Question: I can already rotate point sprite on 0, 90, 180, 270 degrees
Fragment shader
'''
precision lowp float;
uniform sampler2D us_tex;
uniform mat3 um_tex;
void main ()
{
vec2 tex_coords = (um_tex * vec3(gl_PointCoord, 1.0)).xy;
gl_FragColor = texture2D(us_tex, tex_coords);
}
'''
2*2 Matrix operations (i know about GLM - it's great, academic purpose to handle matrix on your own)
'''
typedef GLfloat m3[9]//3*3 matrix
#define DEG_TO_RAD(x) (x * M_PI/180.0f)
void ident_m3(m3 res)
{
memset(res, 0, sizeof(m3));
res[0] = res[4] = res[8] = 1.0f;
}
void trans_m3(m3 res, const p2* pos)
{
ident_m3(res);
res[7] = pos->x;
res[8] = pos->y;
}
void mult_m3(m3 res, const m3 m1, const m3 m2)
{
res[0] = m1[0] * m2[0] + m1[3] * m2[1] + m1[6] * m2[2];
res[1] = m1[1] * m2[0] + m1[4] * m2[1] + m1[7] * m2[2];
res[2] = m1[2] * m2[0] + m1[5] * m2[1] + m1[8] * m2[2];
res[3] = m1[0] * m2[3] + m1[3] * m2[4] + m1[6] * m2[5];
res[4] = m1[1] * m2[3] + m1[4] * m2[4] + m1[7] * m2[5];
res[5] = m1[2] * m2[3] + m1[5] * m2[4] + m1[8] * m2[5];
res[6] = m1[0] * m2[6] + m1[3] * m2[7] + m1[6] * m2[8];
res[7] = m1[1] * m2[6] + m1[4] * m2[7] + m1[7] * m2[8];
res[8] = m1[2] * m2[6] + m1[5] * m2[7] + m1[8] * m2[8];
}
'''
in ParticlesDraw()
'''
m3 r;
rot_m3(r, 90.0f);
...
glUniformMatrix3fv(/*um_tex uniform*/, 1, GL_FALSE, res);
glDrawArrays(GL_POINTS, 0, /*particles count*/);
...
'''
Also i know how rotate ordinary sprite around pos(x,y,z)
1. Translate to pos(-x,-y,-z)
2. Rotate
3. Translate to pos(x,y,z)
Result Matrix = (Rot Matrix * Translate Matrix) * Anti-Traslate Matrix.
I want to rotate point sprite to 45, 32,64,72 e.g any degree (now it rotates not right, last frame 45 deg)

But in this case, i can translate to center of tex (0.5, 0.5), but what will be anti translate - (0.0, 0.0)?
I try something like this, but it does not work for example for 30, 45 rotation, also if my texture is 64*64, do i need to set gl_PointSize to 64.0 for rotation?
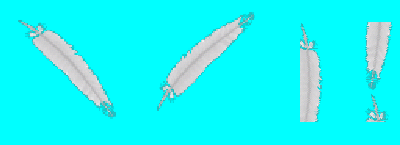
Answer: This:
1. Translate to pos(-x,-y,-z)
2. Rotate
3. Translate to pos(x,y,z)
Is not the same thing as this:
'Result Matrix = (Rot Matrix * Translate Matrix) * Anti-Traslate Matrix.'
If you wish to rotate around the point (x,y,z), then you need to do this:
1. Matrix T1 = Translate(x, y, z);
2. Matrix R1 = Rotate();
3. Matrix T2 = Translate(-x, -y, -z);
Which is the same thing as:
'Result Matrix = T1 * R1 * T2'